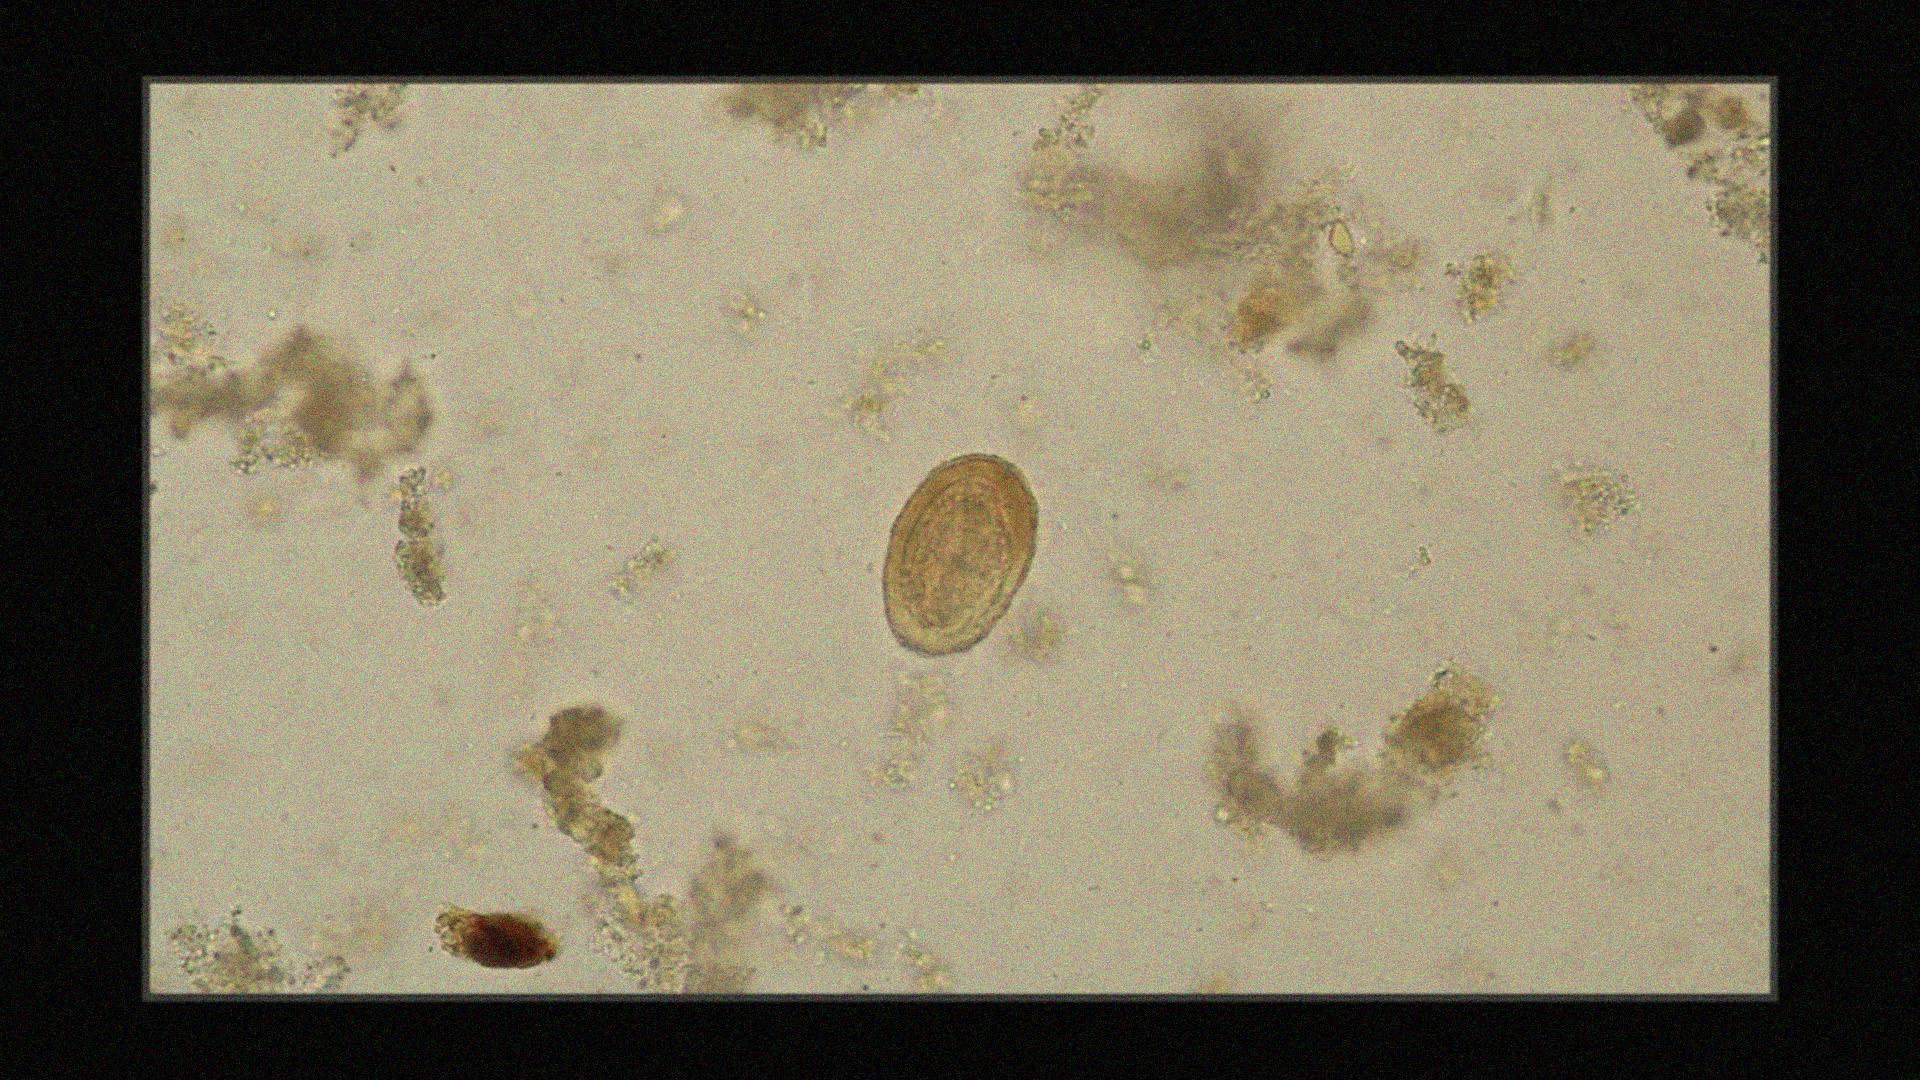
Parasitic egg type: Ascaris lumbricoides